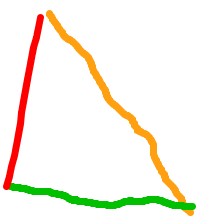
Shape: triangle